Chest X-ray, PA view. Patient: 68 years old, sex M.
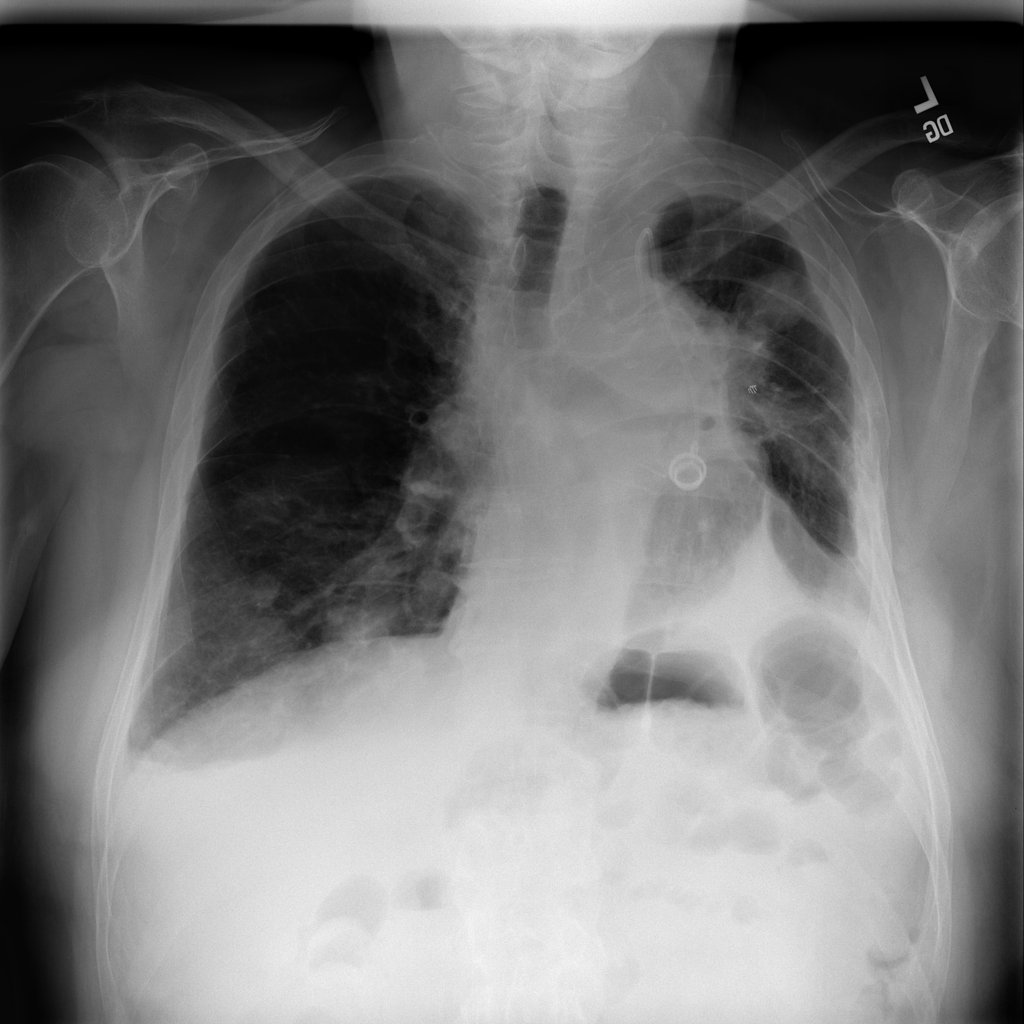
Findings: Mass, Pleural_Thickening, Pneumothorax